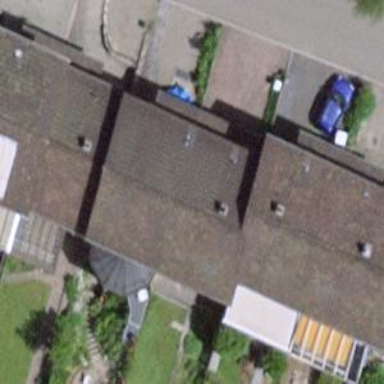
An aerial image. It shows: Terrace building.